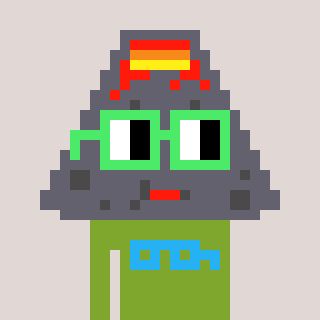
a pixel art character with square light green glasses, a volcano-shaped head and a slimegreen-colored body on a warm background